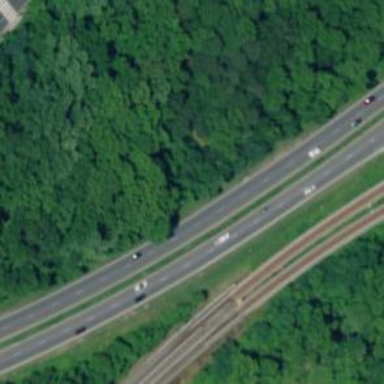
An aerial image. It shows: Primary highway that is also expressway.